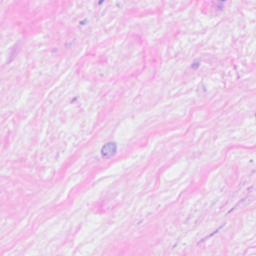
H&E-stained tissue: Breast